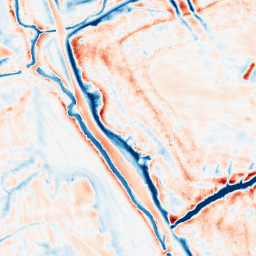
Category: edge_preserving
Decomposition family: bilateral
Decomposition parameters: d: 21
sigma_color: 100
sigma_space: 50
Upsampling method: bicubic_16x
Upsampling parameters: scale: 16
Upsampling scale: 16